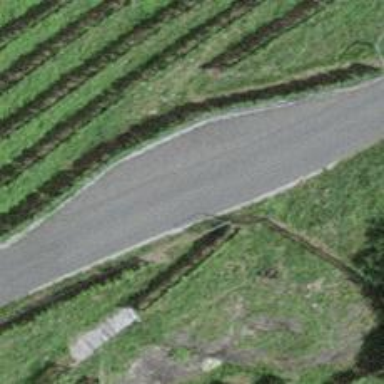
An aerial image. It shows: Passing place on the road.